Interaction volume radius: 10 \u00c5
Interaction volume height: 25 \u00c5
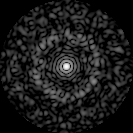
Disorder parameter: 0.8466